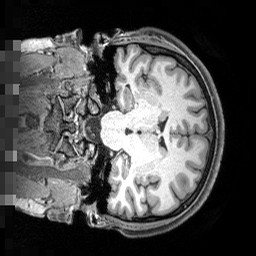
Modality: T1w
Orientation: coronal
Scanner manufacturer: siemens
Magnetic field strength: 3 T
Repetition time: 2.4 s
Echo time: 0.00256 s